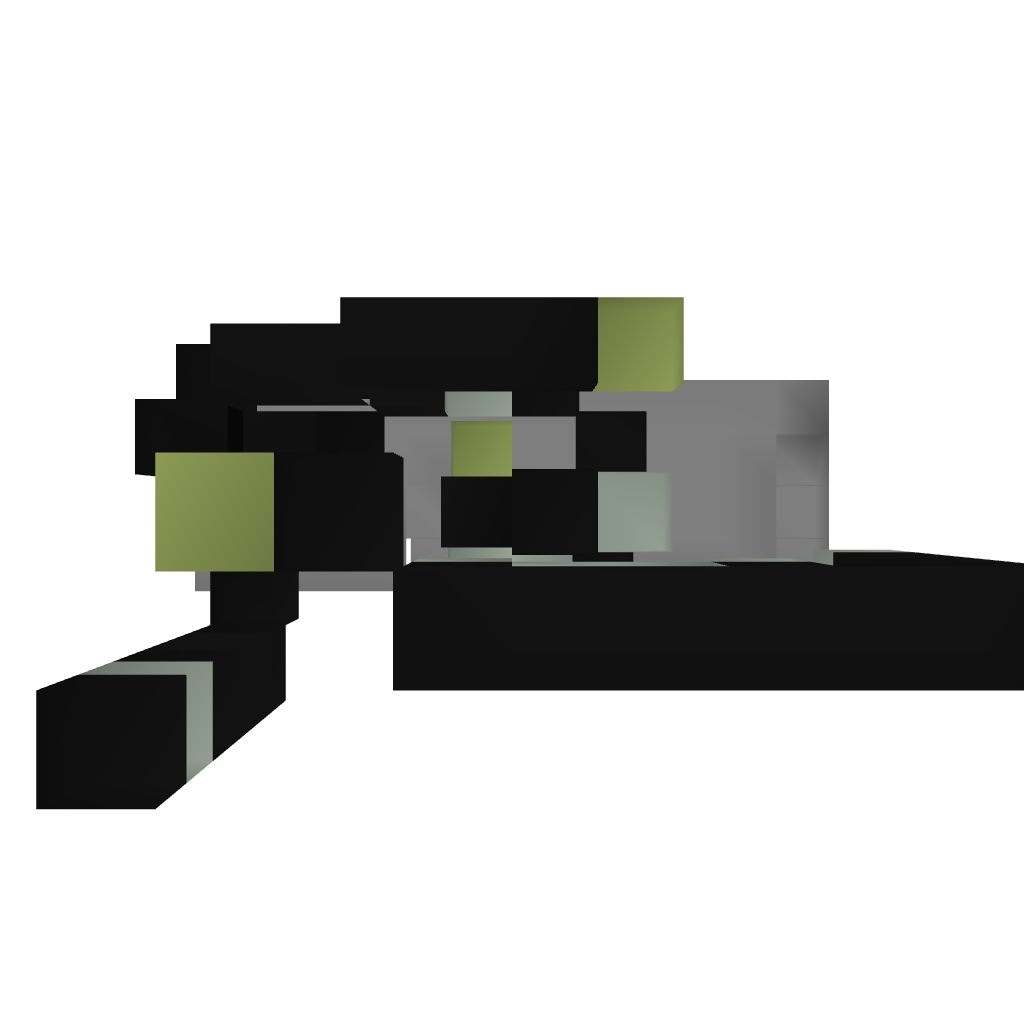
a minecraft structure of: Nazi Zombies Quick Revive